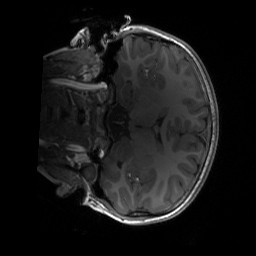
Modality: T1w
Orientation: coronal
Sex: female
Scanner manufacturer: siemens
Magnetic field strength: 3 T
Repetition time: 1.9 s
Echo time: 0.00243 s